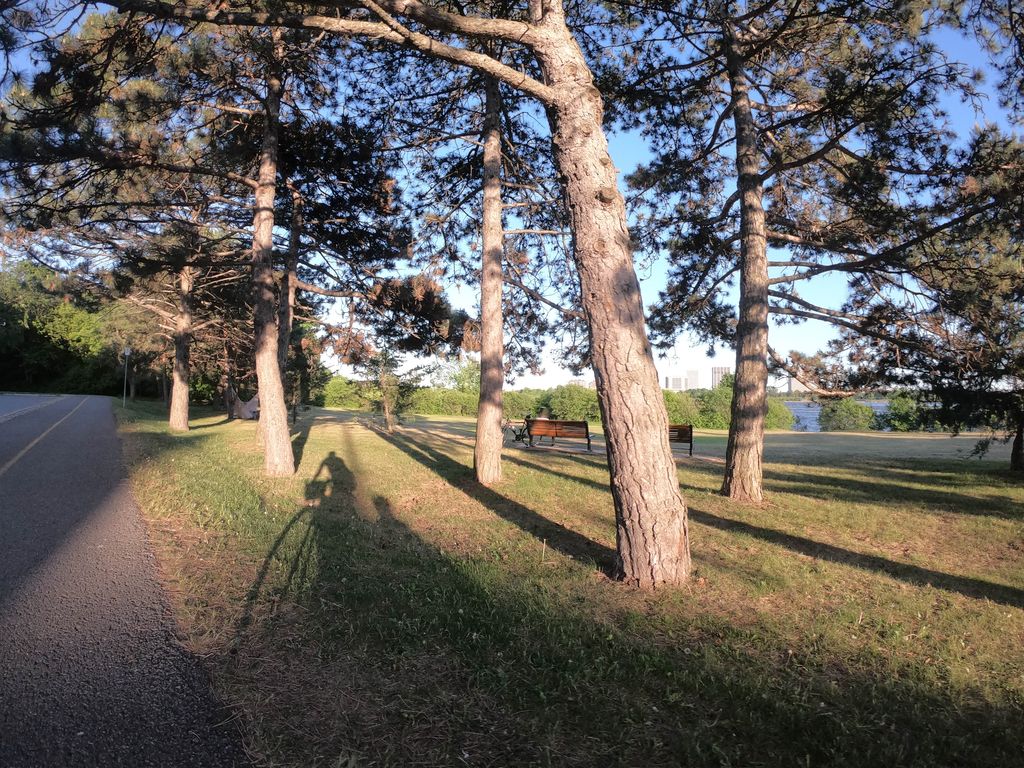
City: ottawa-gatineau